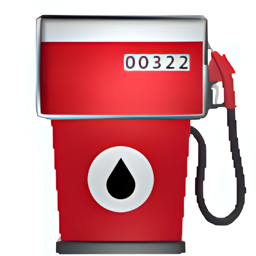
Name: fuel pump
Emoji: ⛽
Group: Travel & Places
Sub-group: transport-ground